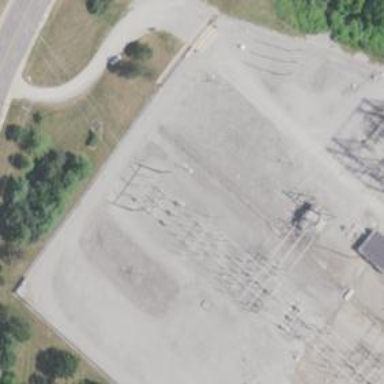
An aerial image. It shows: Switch used for power control.